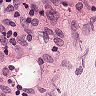
Metastatic tissue present: no